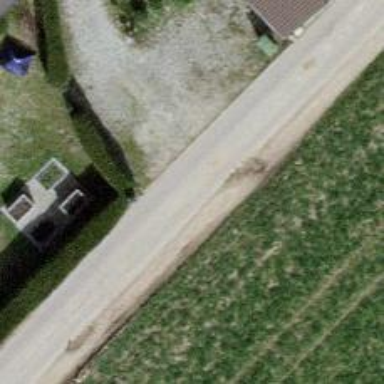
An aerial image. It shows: Unclassified asphalt road with no sidewalk.